九年级 · 画法几何学
(本小题8.0分)

如图, $\triangle A B C$ 中, $A C=B C, D$ 为 $A B$ 上一点, $\odot O$ 经过点 $A, C, D$, 交 $B C$ 于点 $E$, 过点 $D$ 作 $D F / / B C$,交 $\odot O$ 于点 $F$.

求证:

(1) $A B / / C F$;

(2) $A F=E F$.


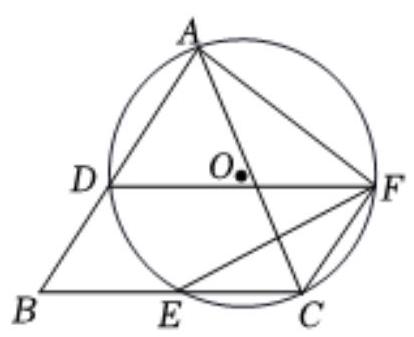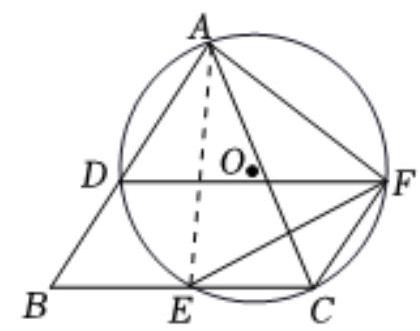
答案: 证明: (1) $\because A C=B C$,

$\therefore \angle B A C=\angle B$,

$\because D F / / B C$,

$\therefore \angle A D F=\angle B$,

又 $\because \angle B A C=\angle C F D$,

$\therefore \angle A D F=\angle C F D$,

$\therefore A B / / C F$;

(2)如图, 连接 $A E$,

$\because \angle A D F=\angle B, \angle A D F=\angle A E F$,

$\therefore \angle A E F=\angle B$,

$\because$ 四边形 $A E C F$ 是 $\odot O$ 的内接四边形,

$\therefore \angle E C F+\angle E A F=180^{\circ}$,

$\because A B / / C F$,

$\therefore \angle E C F+\angle B=180^{\circ}$,

$\therefore \angle E A F=\angle B$,

$\therefore \angle A E F=\angle E A F$,

$\therefore A F=E F$.

解析: (1)利用等腰三角形的性质证明 $\angle B A C=\angle B$, 利用平行线证明 $\angle A D F=\angle B$, 利用同弧所对的圆周角相等, 可得 $\angle B A C=\angle C F D$, 即可得证;

(2)如图, 连接 $A E$, 利用平行线的性质及圆周角定理得出 $\angle A E F=\angle B$, 再利用圆内接四边形的性质证明 $\angle E A F=\angle B$, 从而可得结论.

本题考查平行四边形的判定, 圆周角定理, 平行线的性质与判定, 等腰三角形的性质, 圆内接四边形
的性质, 掌握以上知识是解题的关键.